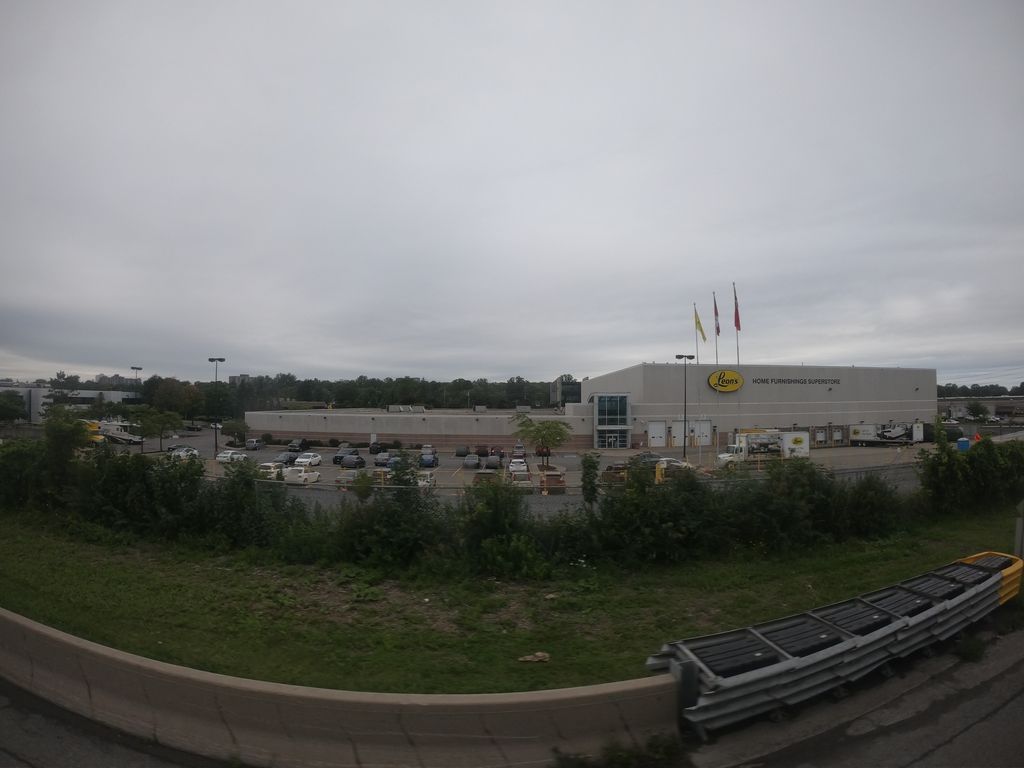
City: ottawa-gatineau